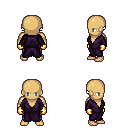
a pixel art fantasy rpg character, male body template, human, tanned skin, purple robe, metal pants, twin-tailed hairstyle, gold gloves, four views (front, back, left, right), 2x2 character sprite sheet, small pixel art, hard edges, no anti-aliasing